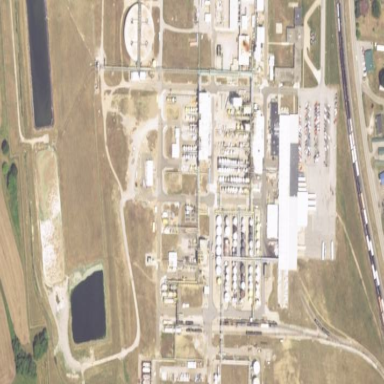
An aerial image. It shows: Industrial area designated for chemical use.